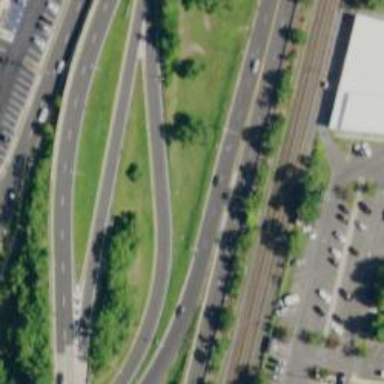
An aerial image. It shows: Trunk link highway.